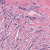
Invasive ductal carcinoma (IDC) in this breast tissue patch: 1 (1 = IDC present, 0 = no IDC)